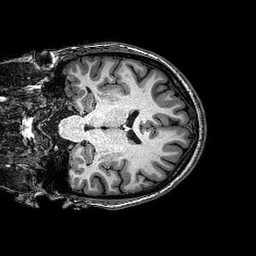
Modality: T1w
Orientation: coronal
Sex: female
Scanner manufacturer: philips
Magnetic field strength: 3 T
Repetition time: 0.008148 s
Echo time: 0.00375 s